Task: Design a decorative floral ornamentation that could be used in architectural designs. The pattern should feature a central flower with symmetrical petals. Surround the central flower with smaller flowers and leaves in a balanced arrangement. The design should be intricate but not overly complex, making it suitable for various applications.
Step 1096:
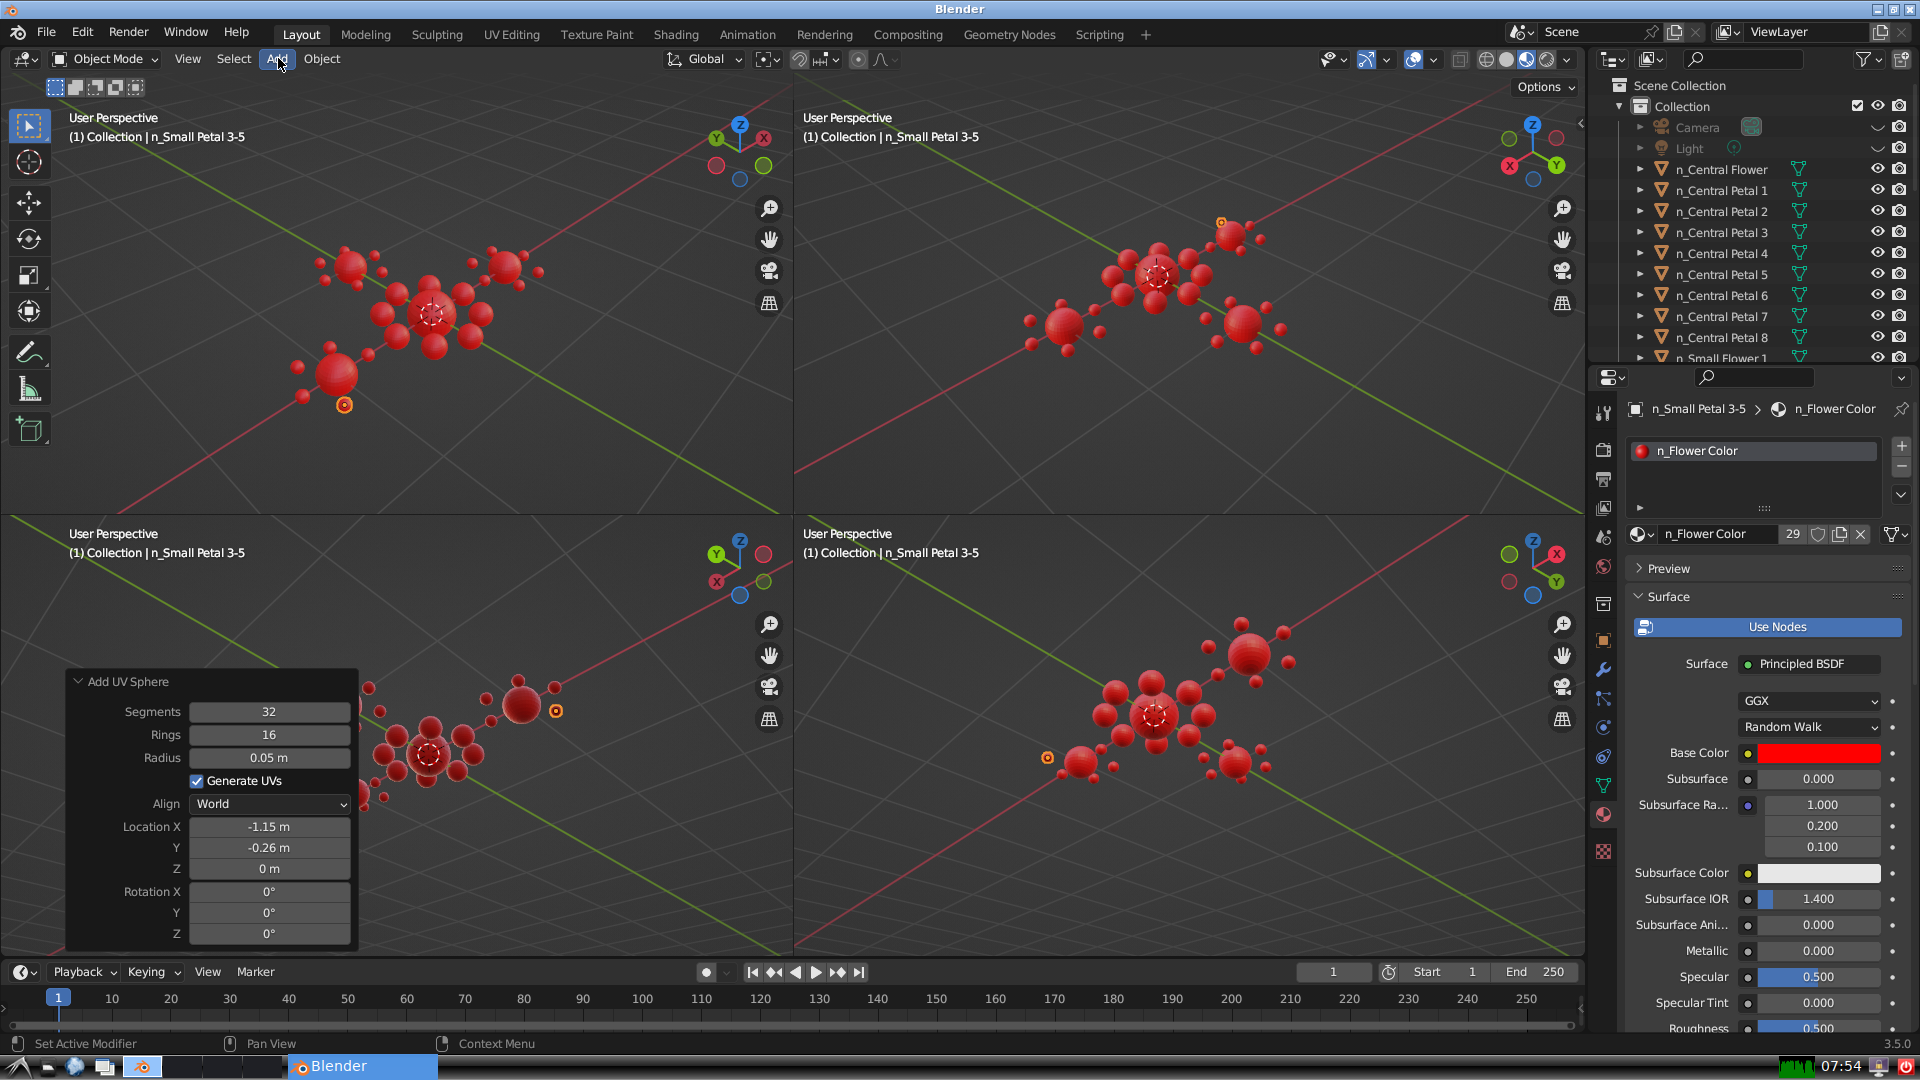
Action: click: no